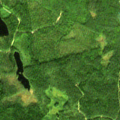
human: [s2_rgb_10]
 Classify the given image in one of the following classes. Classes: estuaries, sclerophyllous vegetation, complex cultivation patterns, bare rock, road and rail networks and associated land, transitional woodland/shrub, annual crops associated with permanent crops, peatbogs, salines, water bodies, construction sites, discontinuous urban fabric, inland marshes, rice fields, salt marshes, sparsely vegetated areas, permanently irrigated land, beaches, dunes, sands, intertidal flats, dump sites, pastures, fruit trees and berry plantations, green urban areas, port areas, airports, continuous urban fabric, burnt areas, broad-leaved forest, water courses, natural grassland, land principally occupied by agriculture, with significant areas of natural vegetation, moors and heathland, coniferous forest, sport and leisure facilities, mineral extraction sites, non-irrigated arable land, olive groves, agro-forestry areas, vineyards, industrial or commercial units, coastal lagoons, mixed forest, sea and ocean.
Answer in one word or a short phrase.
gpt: coniferous forest, mixed forest